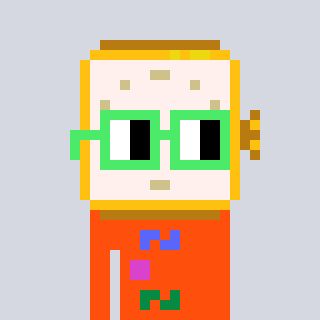
a pixel art character with square light green glasses, a watch-shaped head and a orange-colored body on a cool background